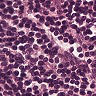
Metastatic tissue present: no